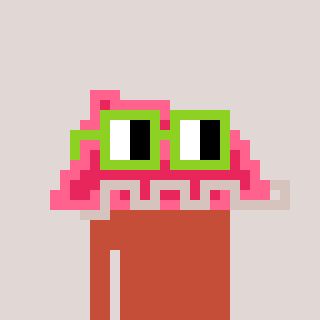
a pixel art character with square light green glasses, a retainer-shaped head and a rust-colored body on a warm background